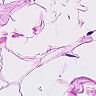
Metastatic tissue present: no